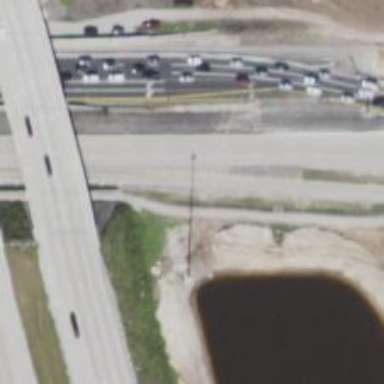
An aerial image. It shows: Asphalt road designated as trunk highway with separate sidewalks.